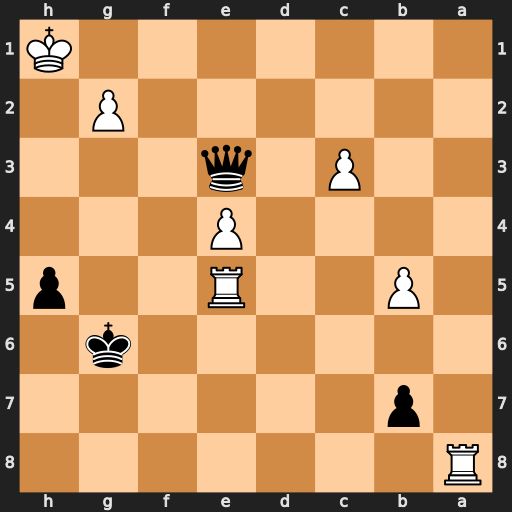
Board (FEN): R7/1p6/6k1/1P2R2p/4P3/2P1q3/6P1/7K
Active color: b
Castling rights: -
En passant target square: -
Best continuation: Qc1+ Kh2 Qf4+